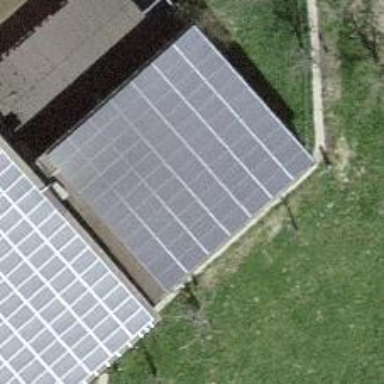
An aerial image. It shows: Solar power generator utilizing photovoltaic technology with solar photovoltaic panels.